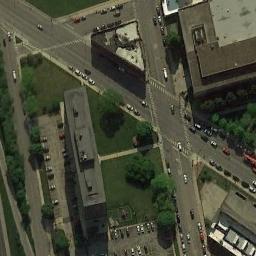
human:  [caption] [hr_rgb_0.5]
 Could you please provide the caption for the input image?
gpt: There are many moving and waiting vehicles on the road at the intersection, There are many buildings and some trees around the intersection, And many cars are parked in the open space beside the intersection .

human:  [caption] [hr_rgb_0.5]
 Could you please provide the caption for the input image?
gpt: There is a tall building beside the crossroads .

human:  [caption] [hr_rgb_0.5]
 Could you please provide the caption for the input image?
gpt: A tilted intersection with normal traffic is between some buildings and green areas .

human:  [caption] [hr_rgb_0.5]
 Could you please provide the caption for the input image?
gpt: There are lots of buildings beside the intersection .

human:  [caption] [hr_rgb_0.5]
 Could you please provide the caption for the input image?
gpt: There are some green lawns and buildings beside the intersection .